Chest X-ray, PA view. Patient: 32 years old, sex M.
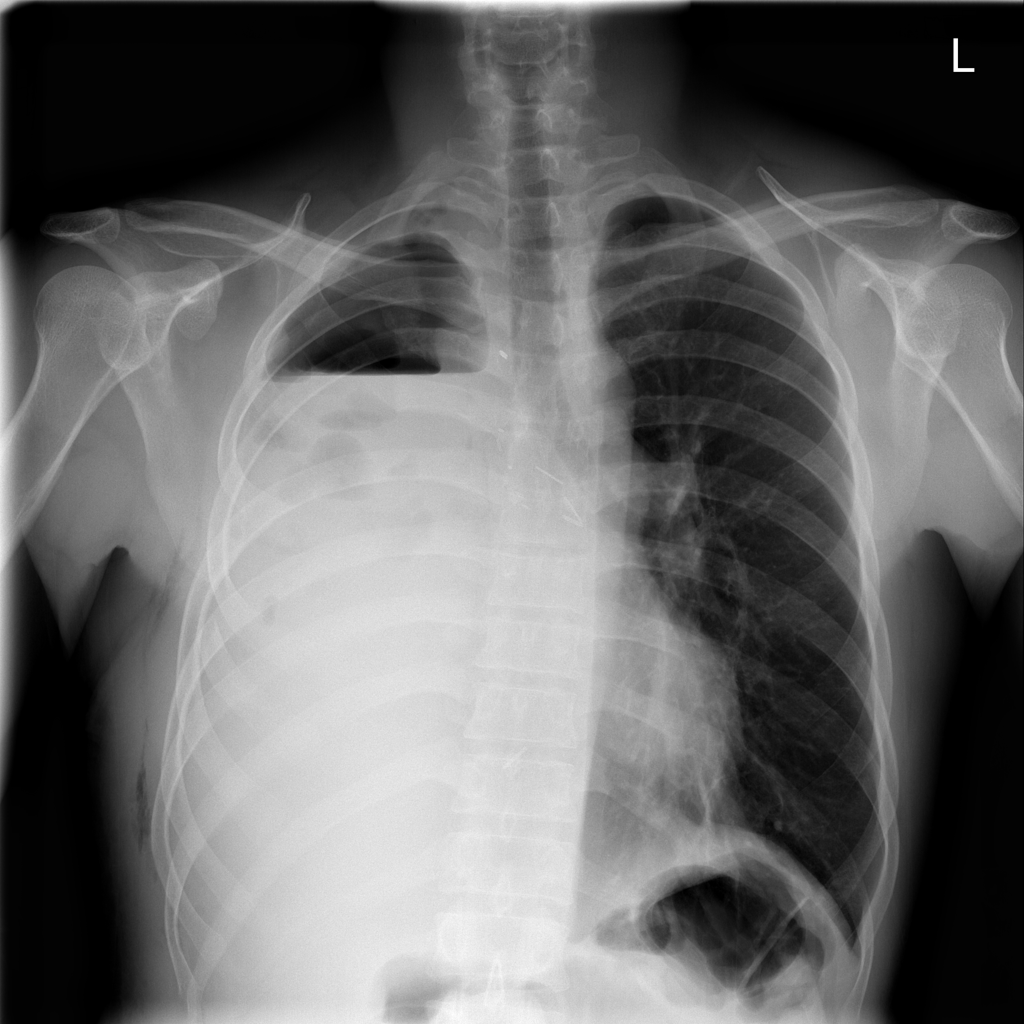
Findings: Mass